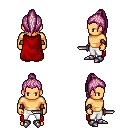
a pixel art fantasy rpg character, male body template, human, tanned skin, red cape, white pants, pink long topknot hairstyle, leather bracers, metal boots, dagger, four views (front, back, left, right), 2x2 character sprite sheet, small pixel art, hard edges, no anti-aliasing